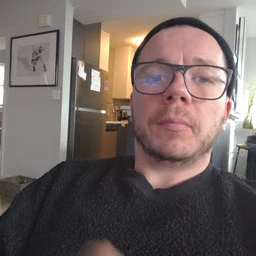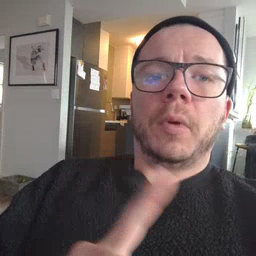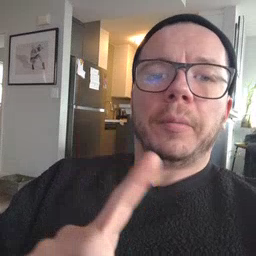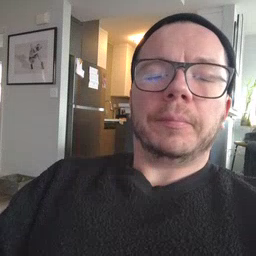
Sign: where